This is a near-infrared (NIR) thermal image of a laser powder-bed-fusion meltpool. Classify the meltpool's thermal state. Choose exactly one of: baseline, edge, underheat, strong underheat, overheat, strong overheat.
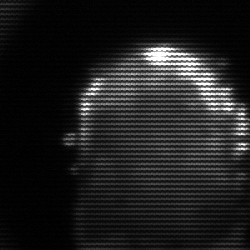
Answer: baseline